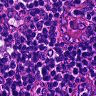
Metastatic tissue present: no